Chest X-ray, AP view. Patient: 32 years old, sex M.
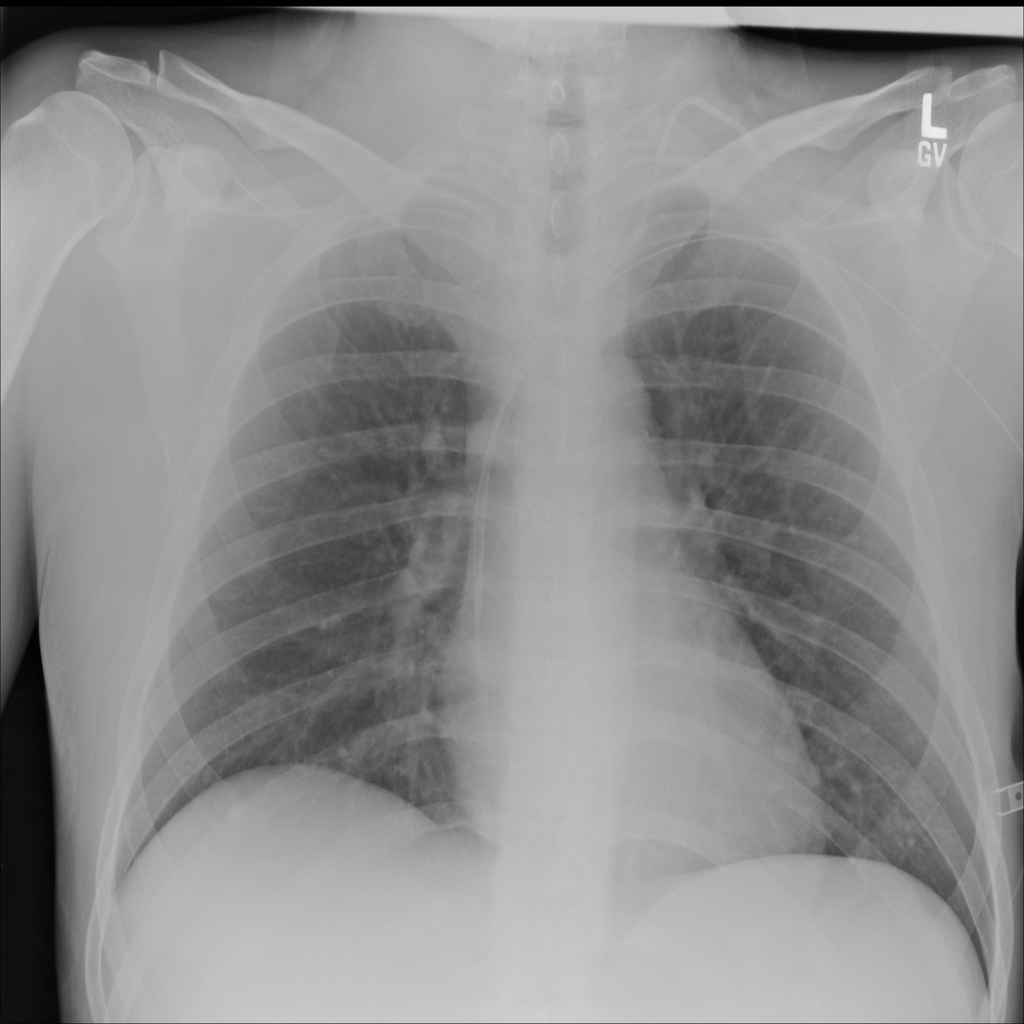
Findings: No Finding